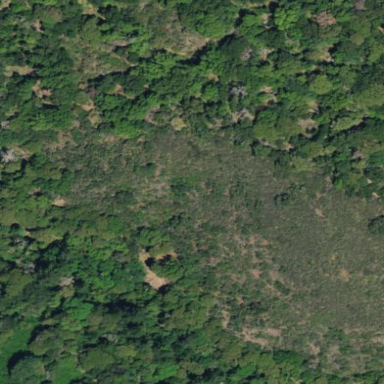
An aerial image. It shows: Area covered in scrub vegetation.